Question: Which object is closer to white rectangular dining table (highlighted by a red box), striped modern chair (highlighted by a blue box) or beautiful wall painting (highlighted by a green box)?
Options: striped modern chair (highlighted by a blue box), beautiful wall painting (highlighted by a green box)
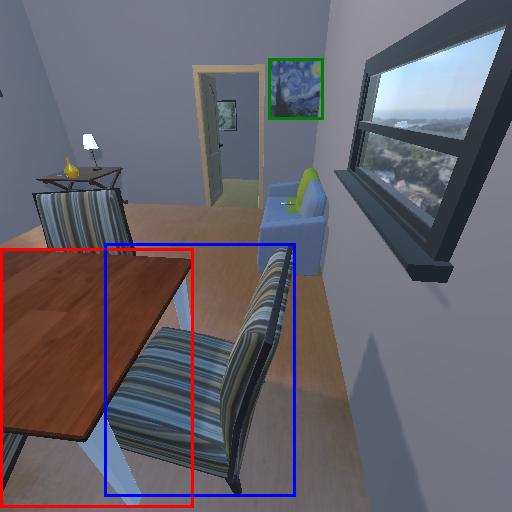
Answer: striped modern chair (highlighted by a blue box)